Question:
I've tried the following in order to update npm. But no commands seem to work.
What should I do so I can update npm?
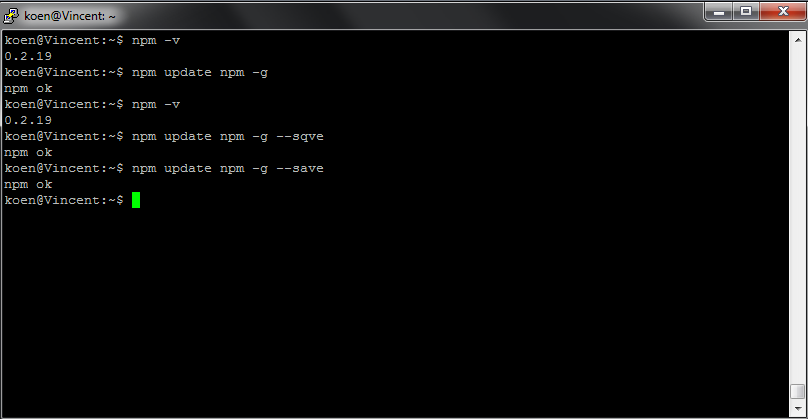
Answer: The <URL>.
As stated in the <URL>, sometimes the 'npm update npm -g' command doesn't work, especially if you run an old version of npm, which you are. To really update npm, run this:
'''
$ curl https://npmjs.org/install.sh | sh
'''